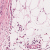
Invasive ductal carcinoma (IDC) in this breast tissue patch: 1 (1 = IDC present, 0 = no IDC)